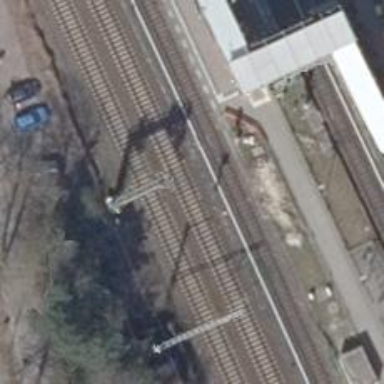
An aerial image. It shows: Signal light at railway crossing.